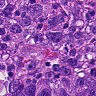
Metastatic tissue present: yes